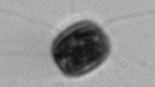
Label: Thalassiosira